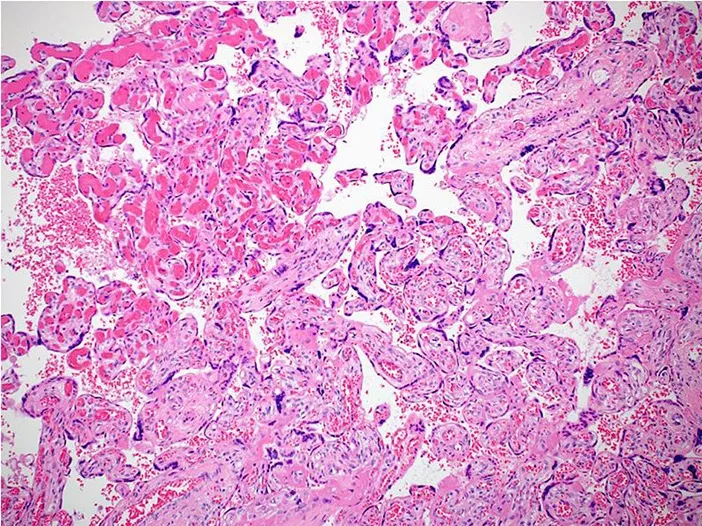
(A,B) Photomicrographs showing areas of chorangiosis in case 2 (Hematoxylin and eosin stain, magnification x100).
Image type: pathology (h&e)